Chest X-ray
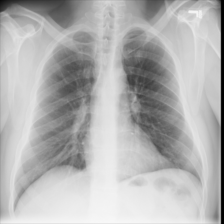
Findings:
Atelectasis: negative
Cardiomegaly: negative
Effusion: negative
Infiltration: negative
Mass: negative
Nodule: negative
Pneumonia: negative
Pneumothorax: negative
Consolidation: negative
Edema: negative
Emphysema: negative
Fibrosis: negative
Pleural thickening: negative
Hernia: negative